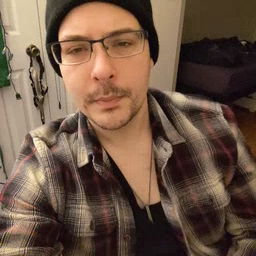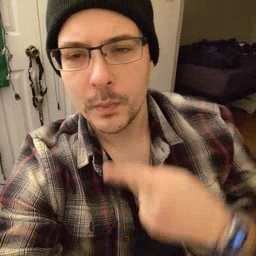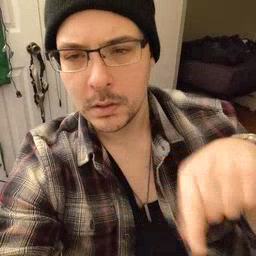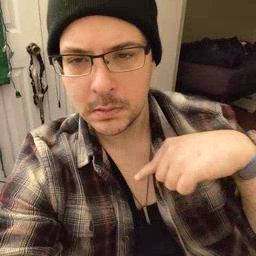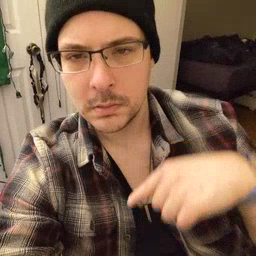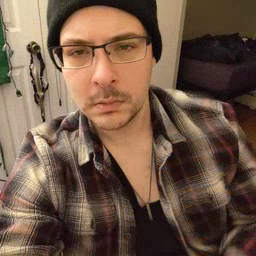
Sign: weus